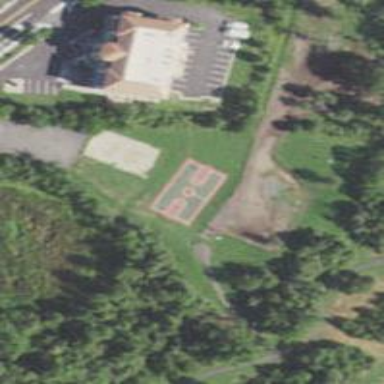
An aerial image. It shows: Fenced dog park area for leisure land.